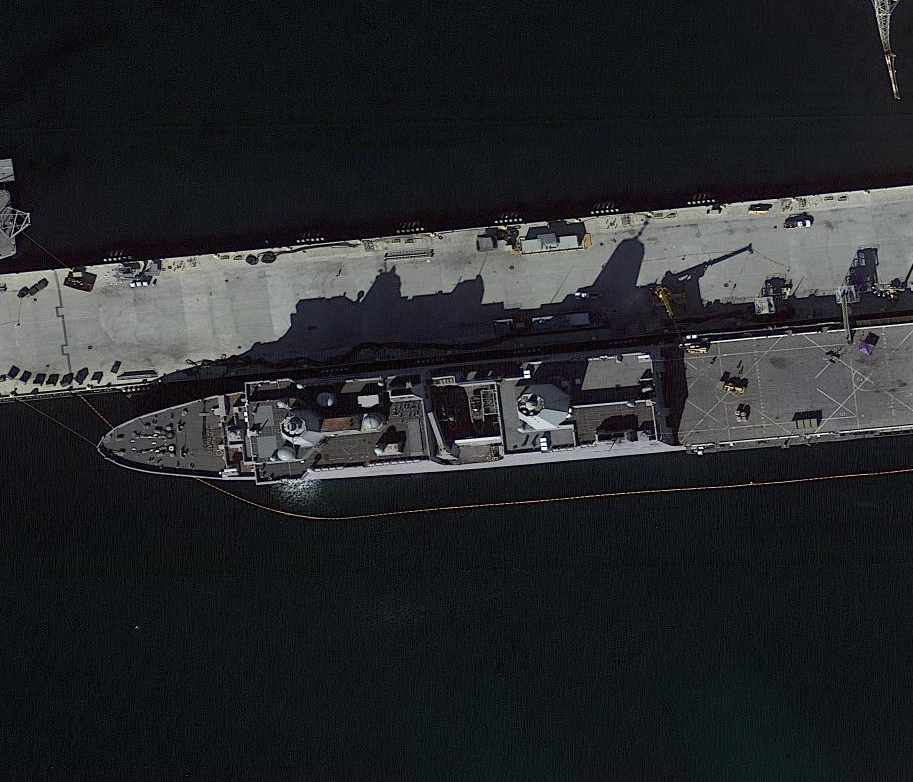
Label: combat